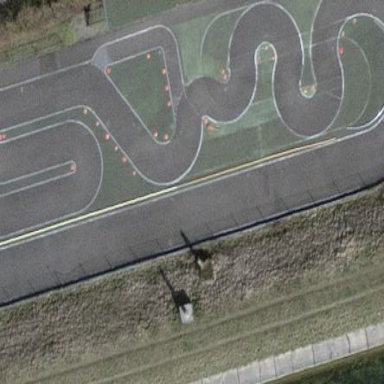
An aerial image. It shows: Track on asphalt surface for leisure land.